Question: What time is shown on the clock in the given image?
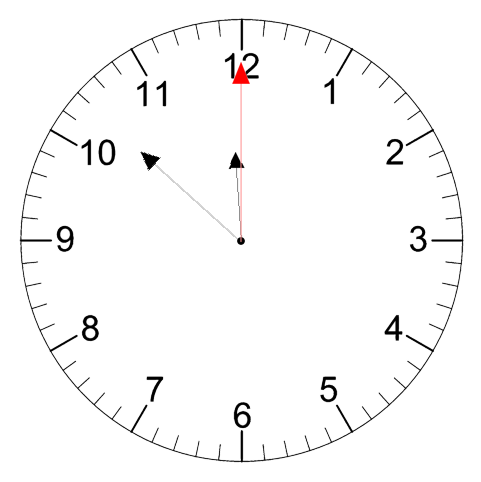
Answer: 11:52:00